Question: I have added these two devDependencies in my 'package.json':
'''
"@babel/plugin-proposal-class-properties": "^7.1.0",
"@babel/plugin-proposal-decorators": "^7.1.6",
'''
In '.babelrc' a file I have added them as plugins:
'''
{
"presets": ["module:metro-react-native-babel-preset"],
"plugins": [
["@babel/plugin-proposal-decorators", { "legacy": true}],
["@babel/plugin-proposal-class-properties", { "loose": true}]
]
}
'''
I am using mobx so observable is the clean syntax, my file looks like this:
'''
class AppStore {
@observable username = ''
}
export default (new AppStore())
'''
But it is always showing this error:

I think I have done it correctly but there is no way to detect whether babel plugins are loaded or not.
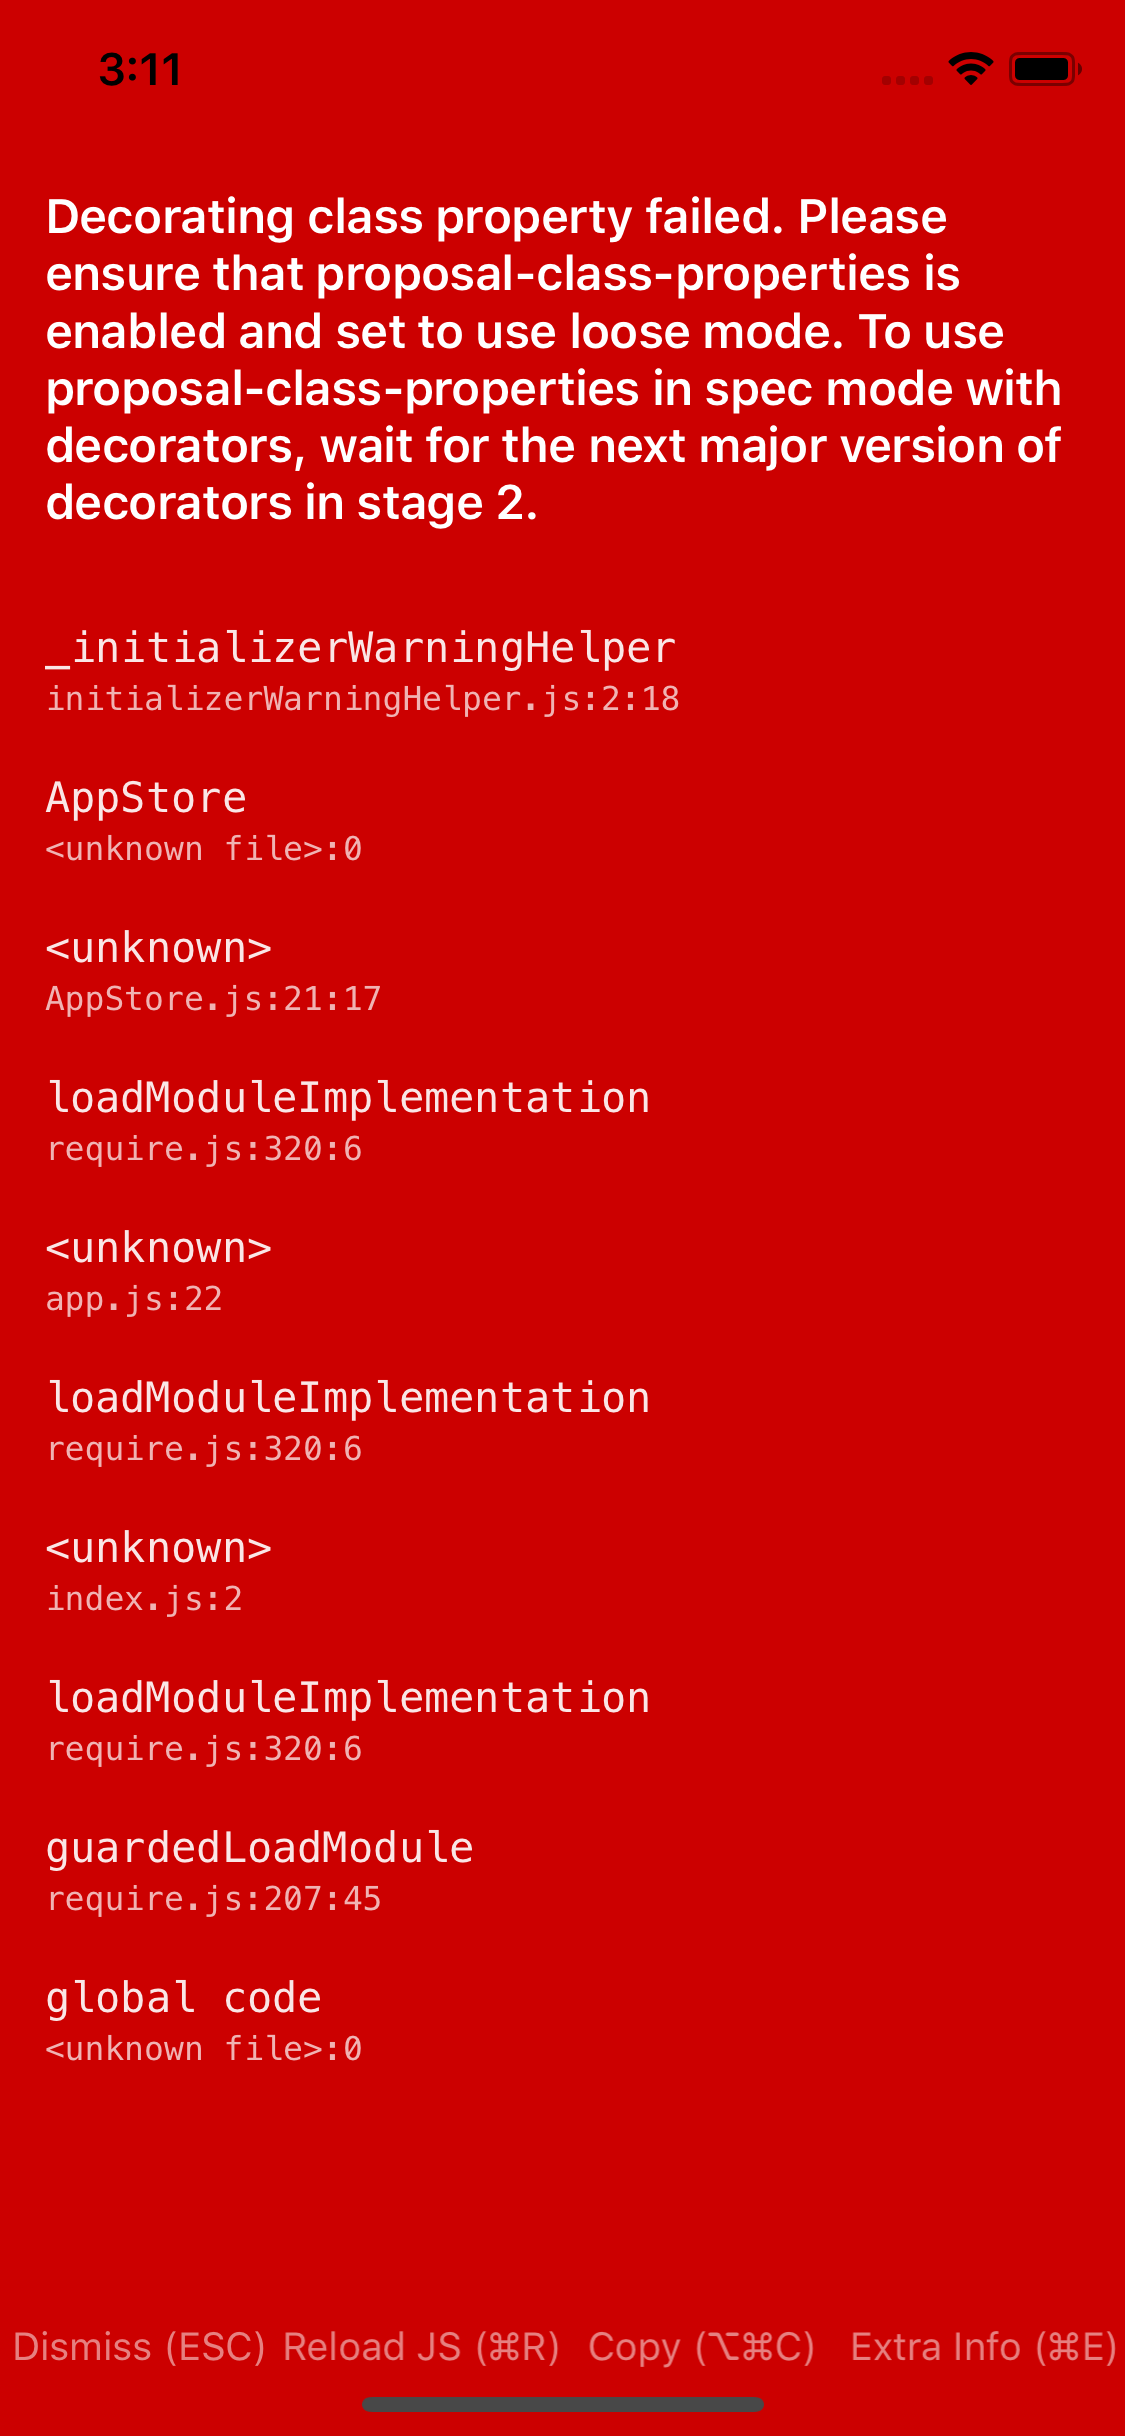
Answer: First, make sure that you are on the latest version of 'metro-react-native-babel-preset', they released a new minor '0.50.0' only 9 days ago.
If that didn't help, it's likely the problem comes from the fact that the 'metro-react-native-babel-preset' <URL>, .
There has been a lot of discussion on this subject of ordering in babel, and although plugins are supposed to run before presets, it still <URL> to add plugin ordering capabilities is still a work in progress.
What you could do in the meantime could be to either fork your own 'metro-react-native-babel-preset' and add the decorator plugin before the class property plugin at the place I pointed. You might also try to make your own babel preset including the two plugins in the right order and add it after the metro one, as presets are loaded in reverse order, last to first as seen <URL>.
Also worth a try would be to start the packager using 'yarn start --reset-cache' which might solve issues caused by a bad/outdated cache.